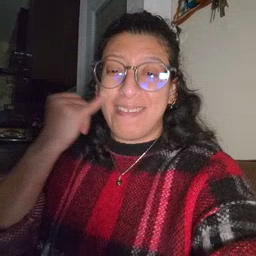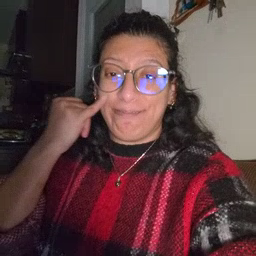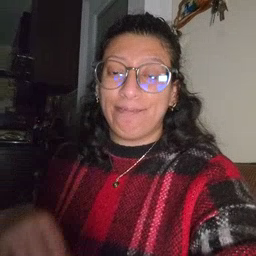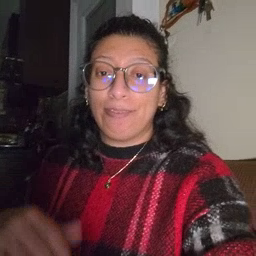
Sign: if